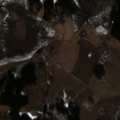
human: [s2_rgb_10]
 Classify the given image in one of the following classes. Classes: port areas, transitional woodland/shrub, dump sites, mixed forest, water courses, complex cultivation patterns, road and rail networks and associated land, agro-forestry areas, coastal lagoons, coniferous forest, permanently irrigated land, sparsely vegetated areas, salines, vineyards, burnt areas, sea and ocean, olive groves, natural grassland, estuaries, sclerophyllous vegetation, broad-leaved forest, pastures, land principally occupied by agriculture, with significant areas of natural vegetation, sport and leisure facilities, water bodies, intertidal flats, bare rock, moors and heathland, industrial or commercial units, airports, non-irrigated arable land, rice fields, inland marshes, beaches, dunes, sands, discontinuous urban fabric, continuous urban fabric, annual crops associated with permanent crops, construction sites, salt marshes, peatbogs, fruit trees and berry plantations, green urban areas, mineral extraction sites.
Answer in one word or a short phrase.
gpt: non-irrigated arable land, land principally occupied by agriculture, with significant areas of natural vegetation, coniferous forest, mixed forest, transitional woodland/shrub